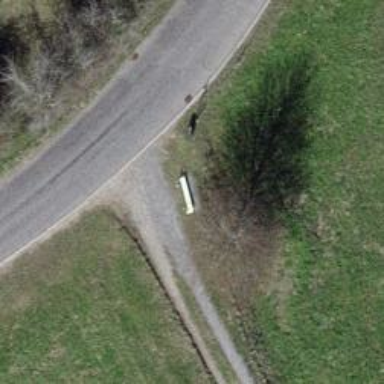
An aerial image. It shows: Bench for seating.